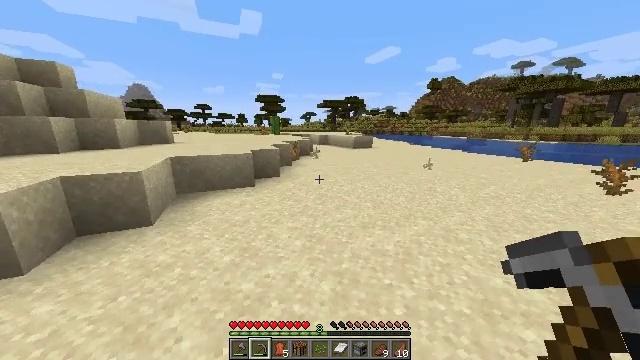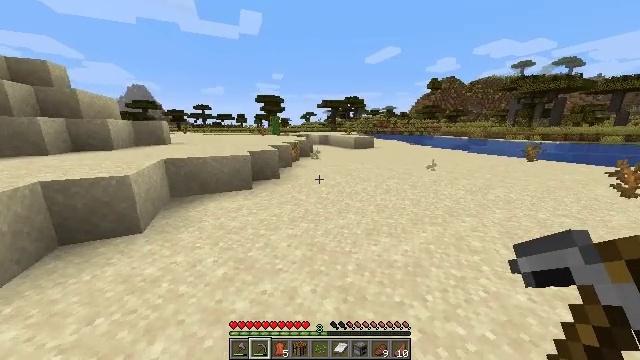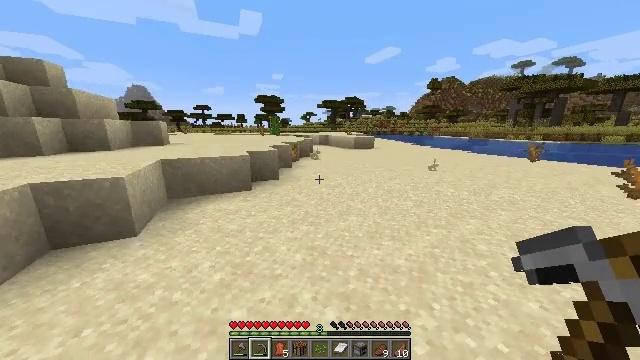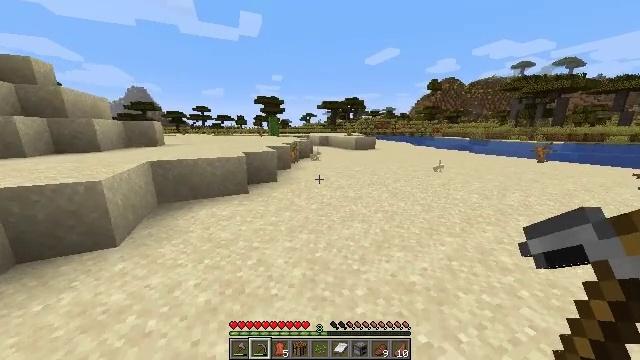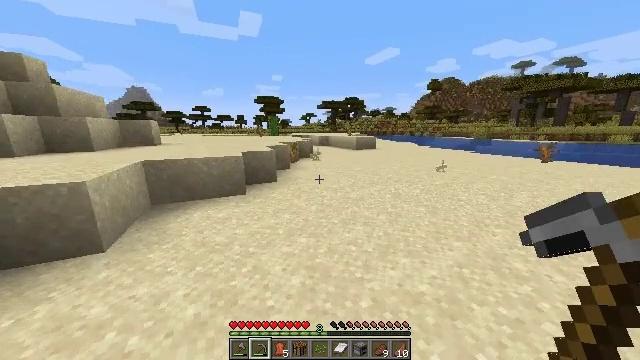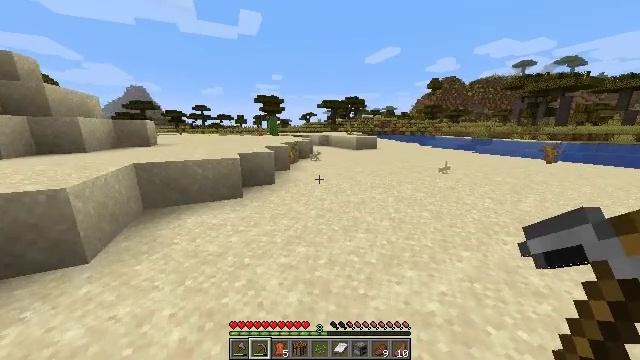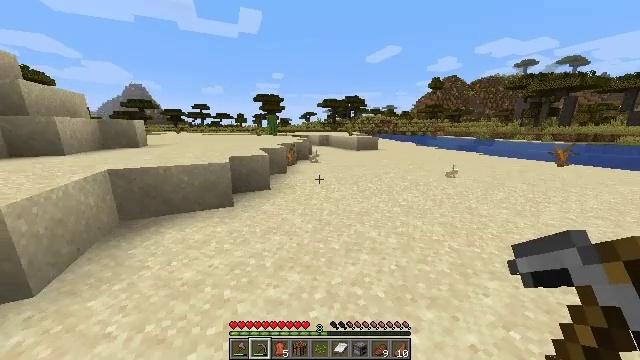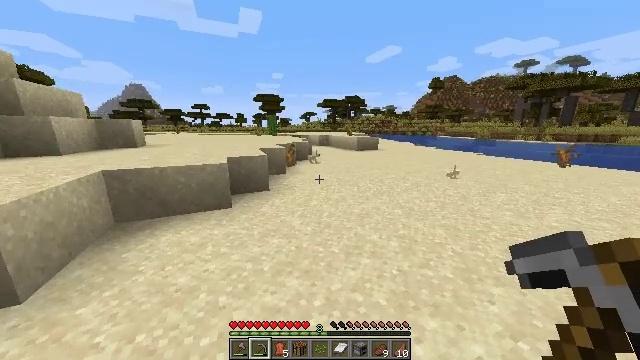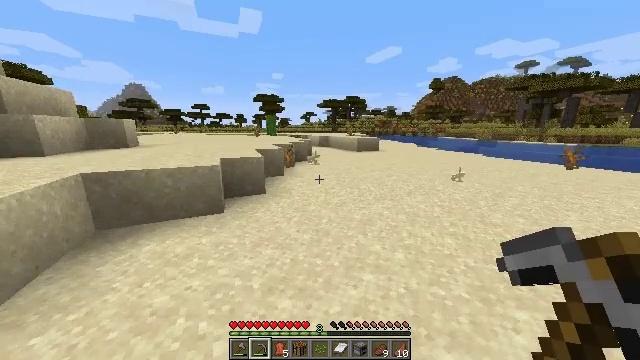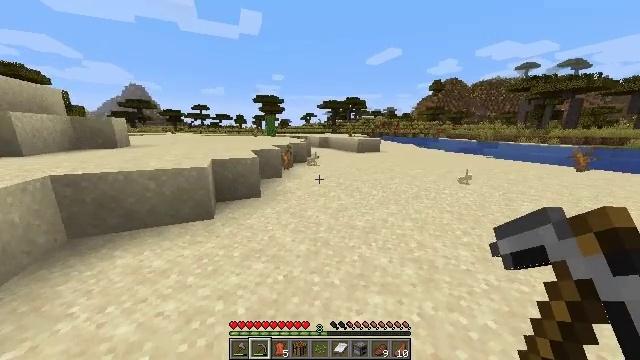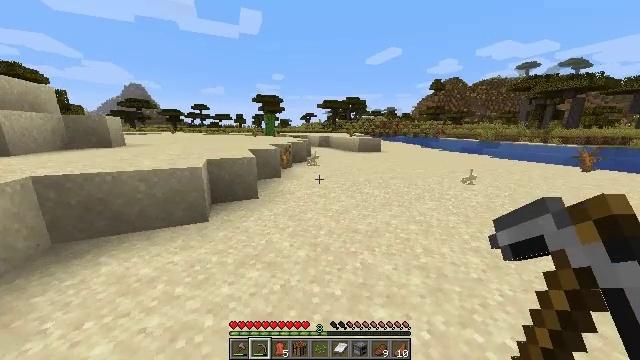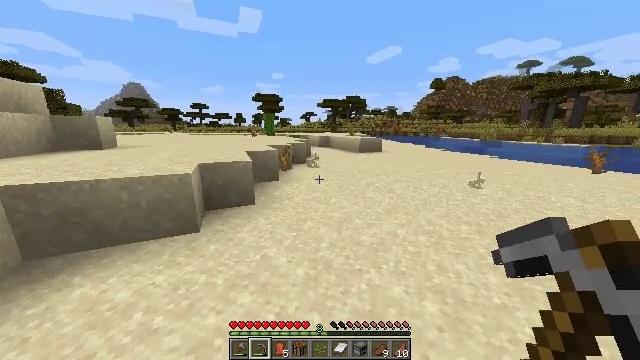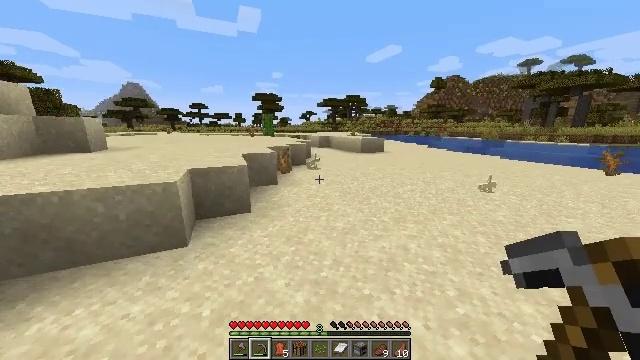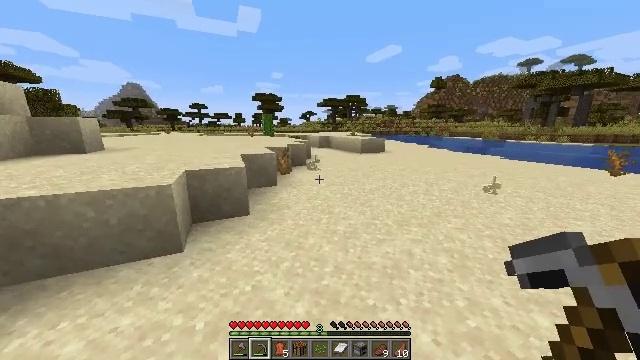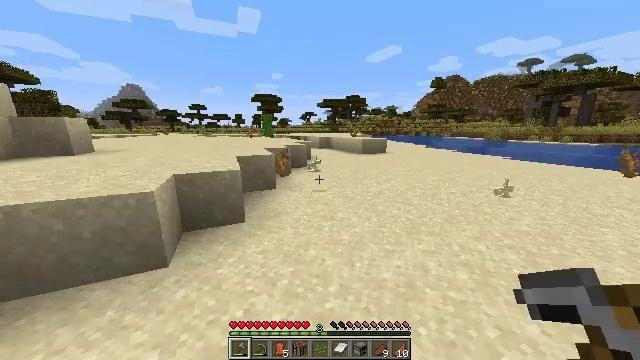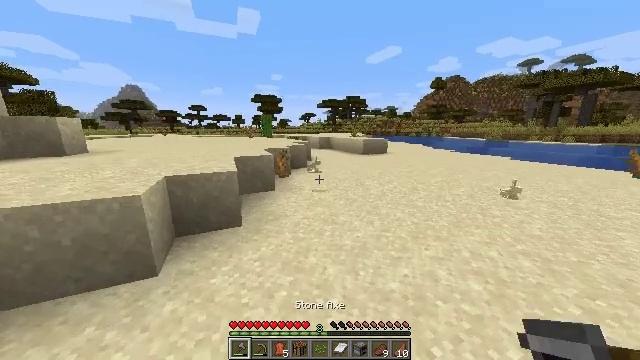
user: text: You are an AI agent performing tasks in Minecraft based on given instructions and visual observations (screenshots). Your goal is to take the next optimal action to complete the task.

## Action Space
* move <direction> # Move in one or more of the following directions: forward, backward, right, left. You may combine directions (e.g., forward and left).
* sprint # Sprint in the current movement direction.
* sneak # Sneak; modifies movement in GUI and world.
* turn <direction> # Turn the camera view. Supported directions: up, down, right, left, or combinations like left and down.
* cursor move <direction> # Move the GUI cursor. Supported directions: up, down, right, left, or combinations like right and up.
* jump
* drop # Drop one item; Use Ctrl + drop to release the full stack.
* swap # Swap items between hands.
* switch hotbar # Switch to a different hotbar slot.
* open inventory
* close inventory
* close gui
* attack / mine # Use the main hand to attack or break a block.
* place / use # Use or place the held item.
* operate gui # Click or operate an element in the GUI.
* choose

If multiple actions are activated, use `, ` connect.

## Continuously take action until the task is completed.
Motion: motion action
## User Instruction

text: Kill the rabbit.
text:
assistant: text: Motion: move forward, sprint
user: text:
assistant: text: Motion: move forward, sprint
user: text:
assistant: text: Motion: move forward, sprint
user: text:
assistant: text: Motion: move forward, sprint
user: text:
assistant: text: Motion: move forward, sprint
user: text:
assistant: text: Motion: move forward, sprint
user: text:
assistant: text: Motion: move forward, sprint
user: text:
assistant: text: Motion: move forward
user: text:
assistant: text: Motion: move forward
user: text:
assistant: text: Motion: move forward
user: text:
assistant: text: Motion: move forward
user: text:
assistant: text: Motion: move forward
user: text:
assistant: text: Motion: move forward
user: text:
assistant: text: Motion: move forward, switch to hotbar 1
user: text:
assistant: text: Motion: move forward, switch to hotbar 1
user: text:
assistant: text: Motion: move forward, switch to hotbar 1
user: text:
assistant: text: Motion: move forward, switch to hotbar 1
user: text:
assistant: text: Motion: move forward
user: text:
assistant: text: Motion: move forward, turn down
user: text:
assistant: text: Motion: move forward
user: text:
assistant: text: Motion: move forward
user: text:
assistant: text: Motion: move forward
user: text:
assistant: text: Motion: move forward
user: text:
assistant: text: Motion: move forward
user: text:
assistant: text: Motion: move forward, turn down
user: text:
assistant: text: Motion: move forward
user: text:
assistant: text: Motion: move forward, turn down
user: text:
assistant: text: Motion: move forward
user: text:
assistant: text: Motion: move forward
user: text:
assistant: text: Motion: move forward, turn down